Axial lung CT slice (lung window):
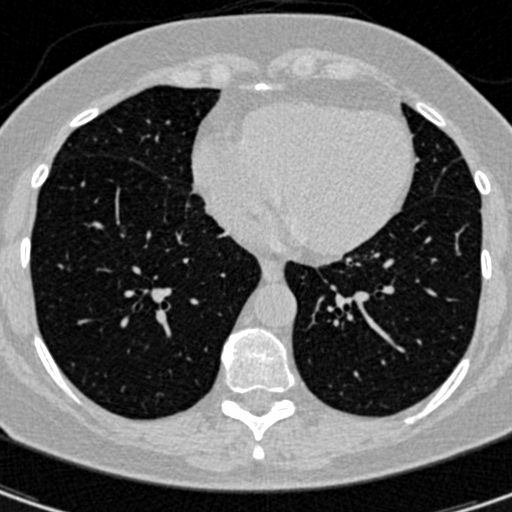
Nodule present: no